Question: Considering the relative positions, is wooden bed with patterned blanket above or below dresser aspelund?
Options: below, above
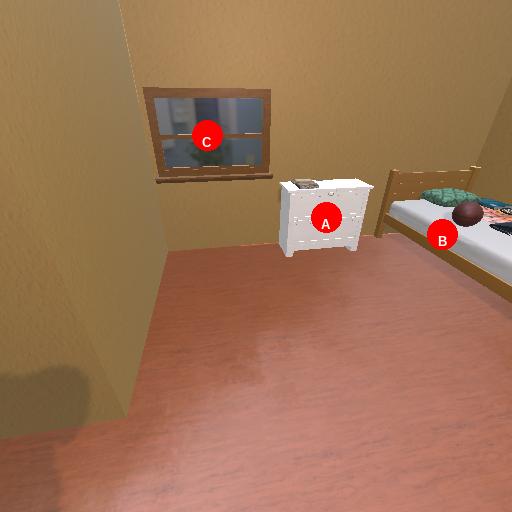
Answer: below